This wavelet scalogram was computed from a rotor test-rig vibration snapshot. Based on the visible evidence, which rotor condition applies: normal, misalignment, unbalance, looseness?
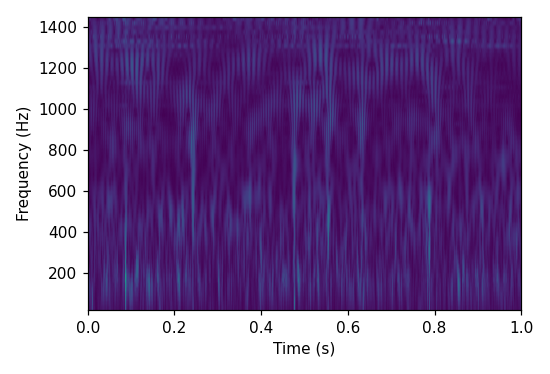
Answer: normal